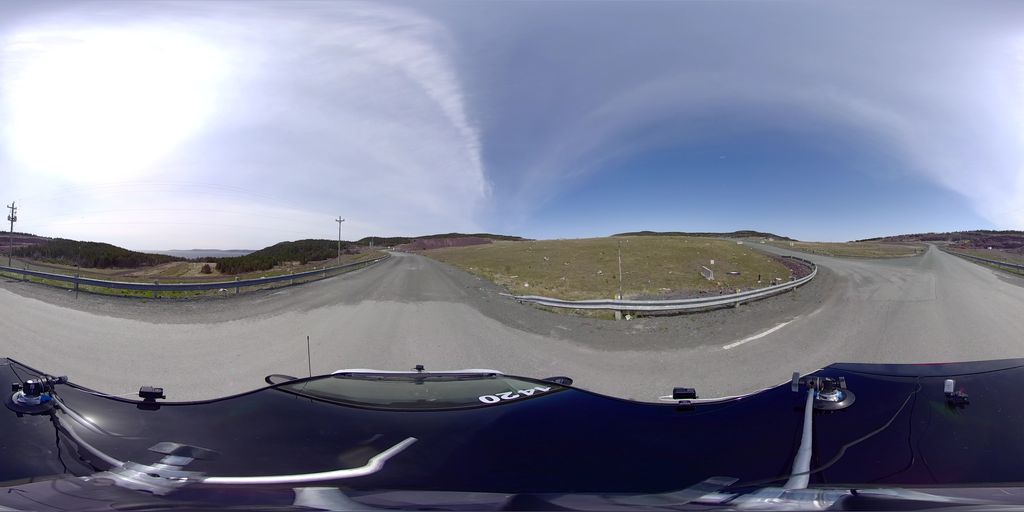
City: st_johns